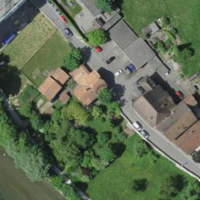
EUNIS habitat code: 55
Species observed at this site:
Corvus corone
Cyanistes caeruleus
Anas platyrhynchos
Troglodytes troglodytes
Pyrrhula pyrrhula
Fringilla coelebs
Turdus merula
Juglans regia
Parus major
Mergus merganser
Pica pica
Cinclus cinclus
Columba livia